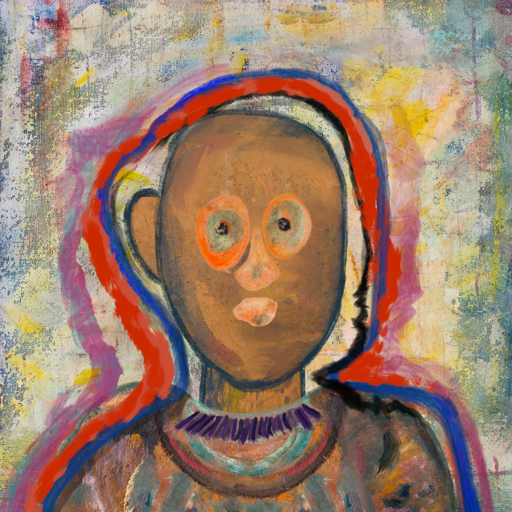
Background: Irani, Head And Neck Front: In_The_Sun, Face Front: Childish, Bust: Boggyland, Hair Front: Experience, Head Accessory: Blank, Second Necklace: Blank, Necklace: HillGirl, Baby: Blank